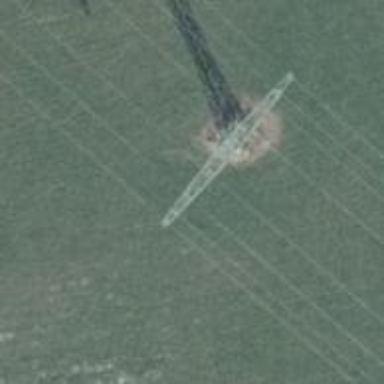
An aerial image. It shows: Power tower.